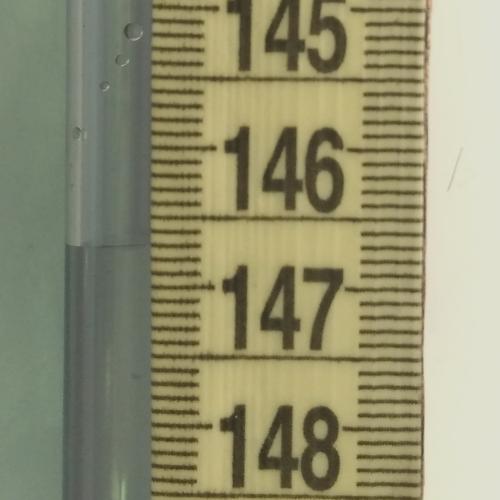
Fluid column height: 146.7 cm